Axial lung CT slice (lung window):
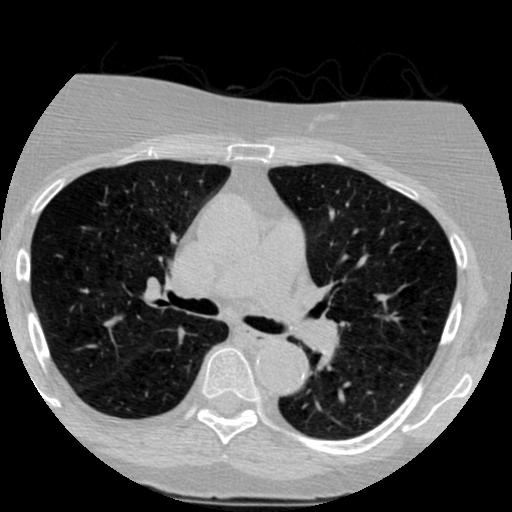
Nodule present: no